Field crop: maize
Growth stage: 2
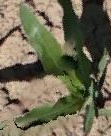
Species: maize